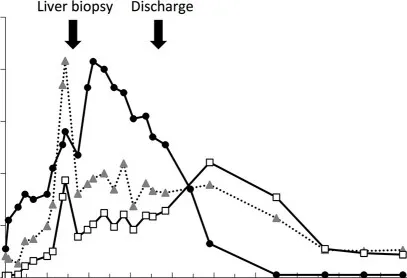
Laboratory data. (A) Direct bilirubin (DB), aspartate aminotransferase (AST), and alanine aminotransferase (ALT).
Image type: pathology (fish)